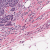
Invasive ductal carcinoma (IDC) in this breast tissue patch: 1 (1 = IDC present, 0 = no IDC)